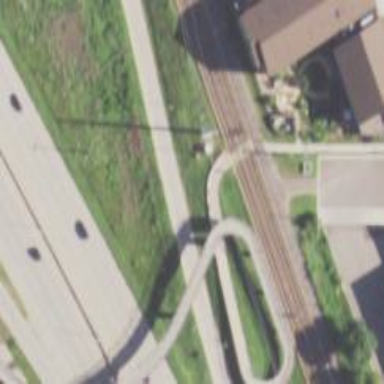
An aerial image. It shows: Railway crossing with lights.